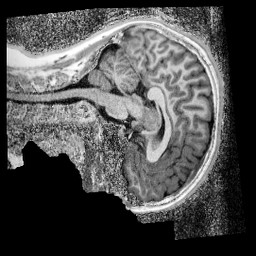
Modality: UNIT1_denoised
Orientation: sagittal
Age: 13
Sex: male
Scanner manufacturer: siemens
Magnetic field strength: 3 T
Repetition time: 4 s
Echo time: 0.00299 s